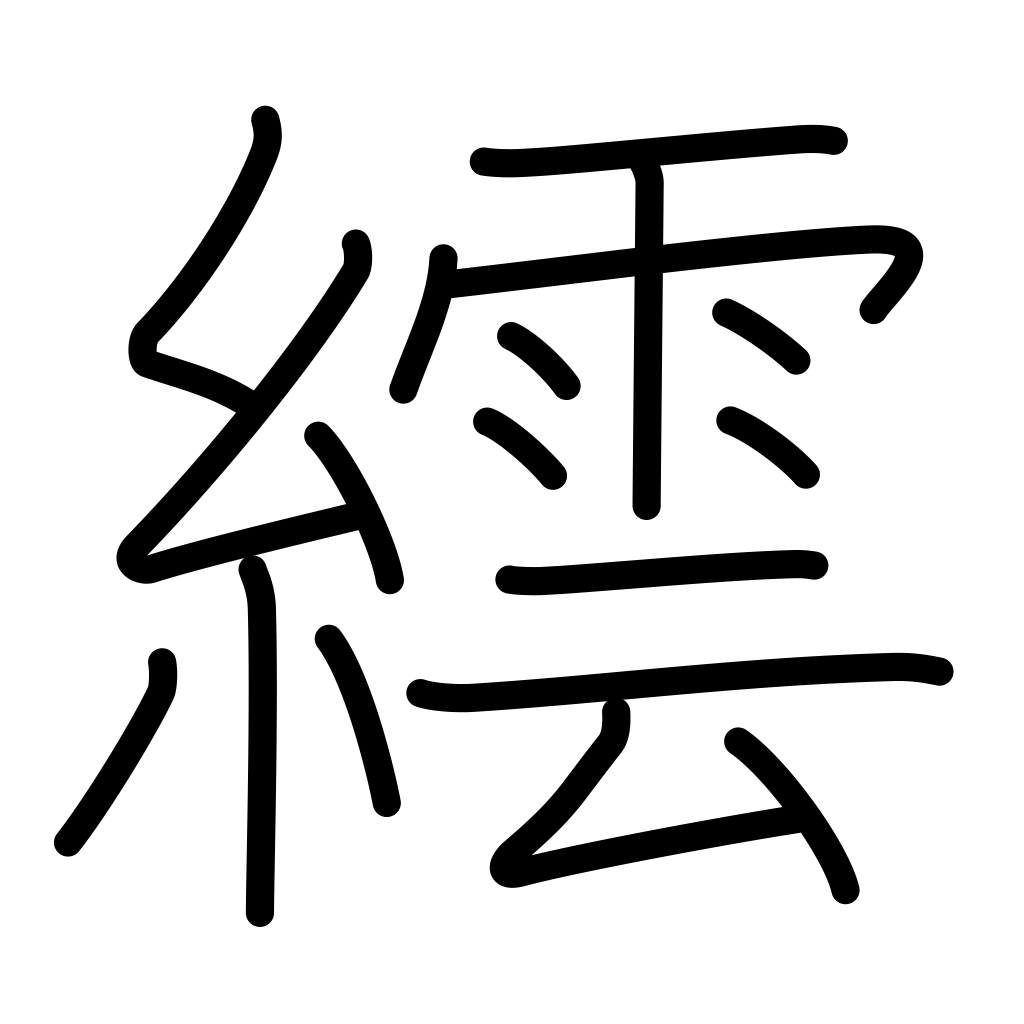
Meaning: a method of dyeing